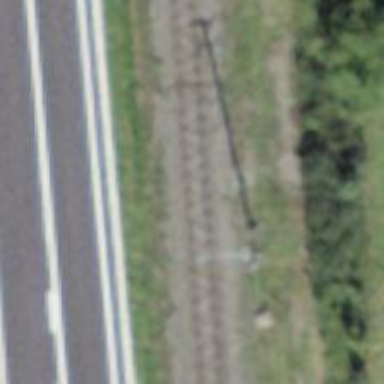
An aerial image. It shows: Power pole.